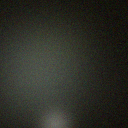
Screen state: off